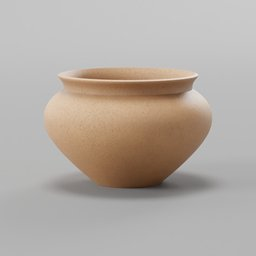
Label: decoration